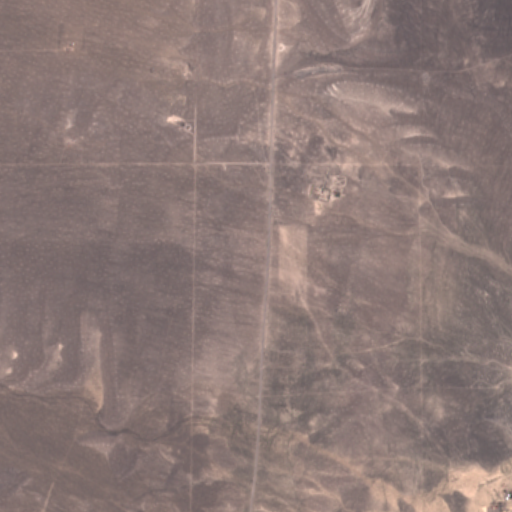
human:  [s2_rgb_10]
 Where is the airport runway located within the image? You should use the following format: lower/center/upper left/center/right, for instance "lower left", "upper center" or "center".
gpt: The airport runway is located in the lower left of the image.
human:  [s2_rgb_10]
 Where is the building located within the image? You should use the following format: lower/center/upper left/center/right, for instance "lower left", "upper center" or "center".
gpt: The building is located in the center of the image.
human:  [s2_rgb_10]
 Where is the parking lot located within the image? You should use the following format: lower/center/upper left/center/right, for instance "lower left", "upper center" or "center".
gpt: There is no parking lot in the image.